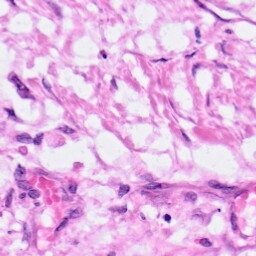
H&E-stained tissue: Pancreatic